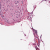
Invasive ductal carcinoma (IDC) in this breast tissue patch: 0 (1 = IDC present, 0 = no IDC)